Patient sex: M
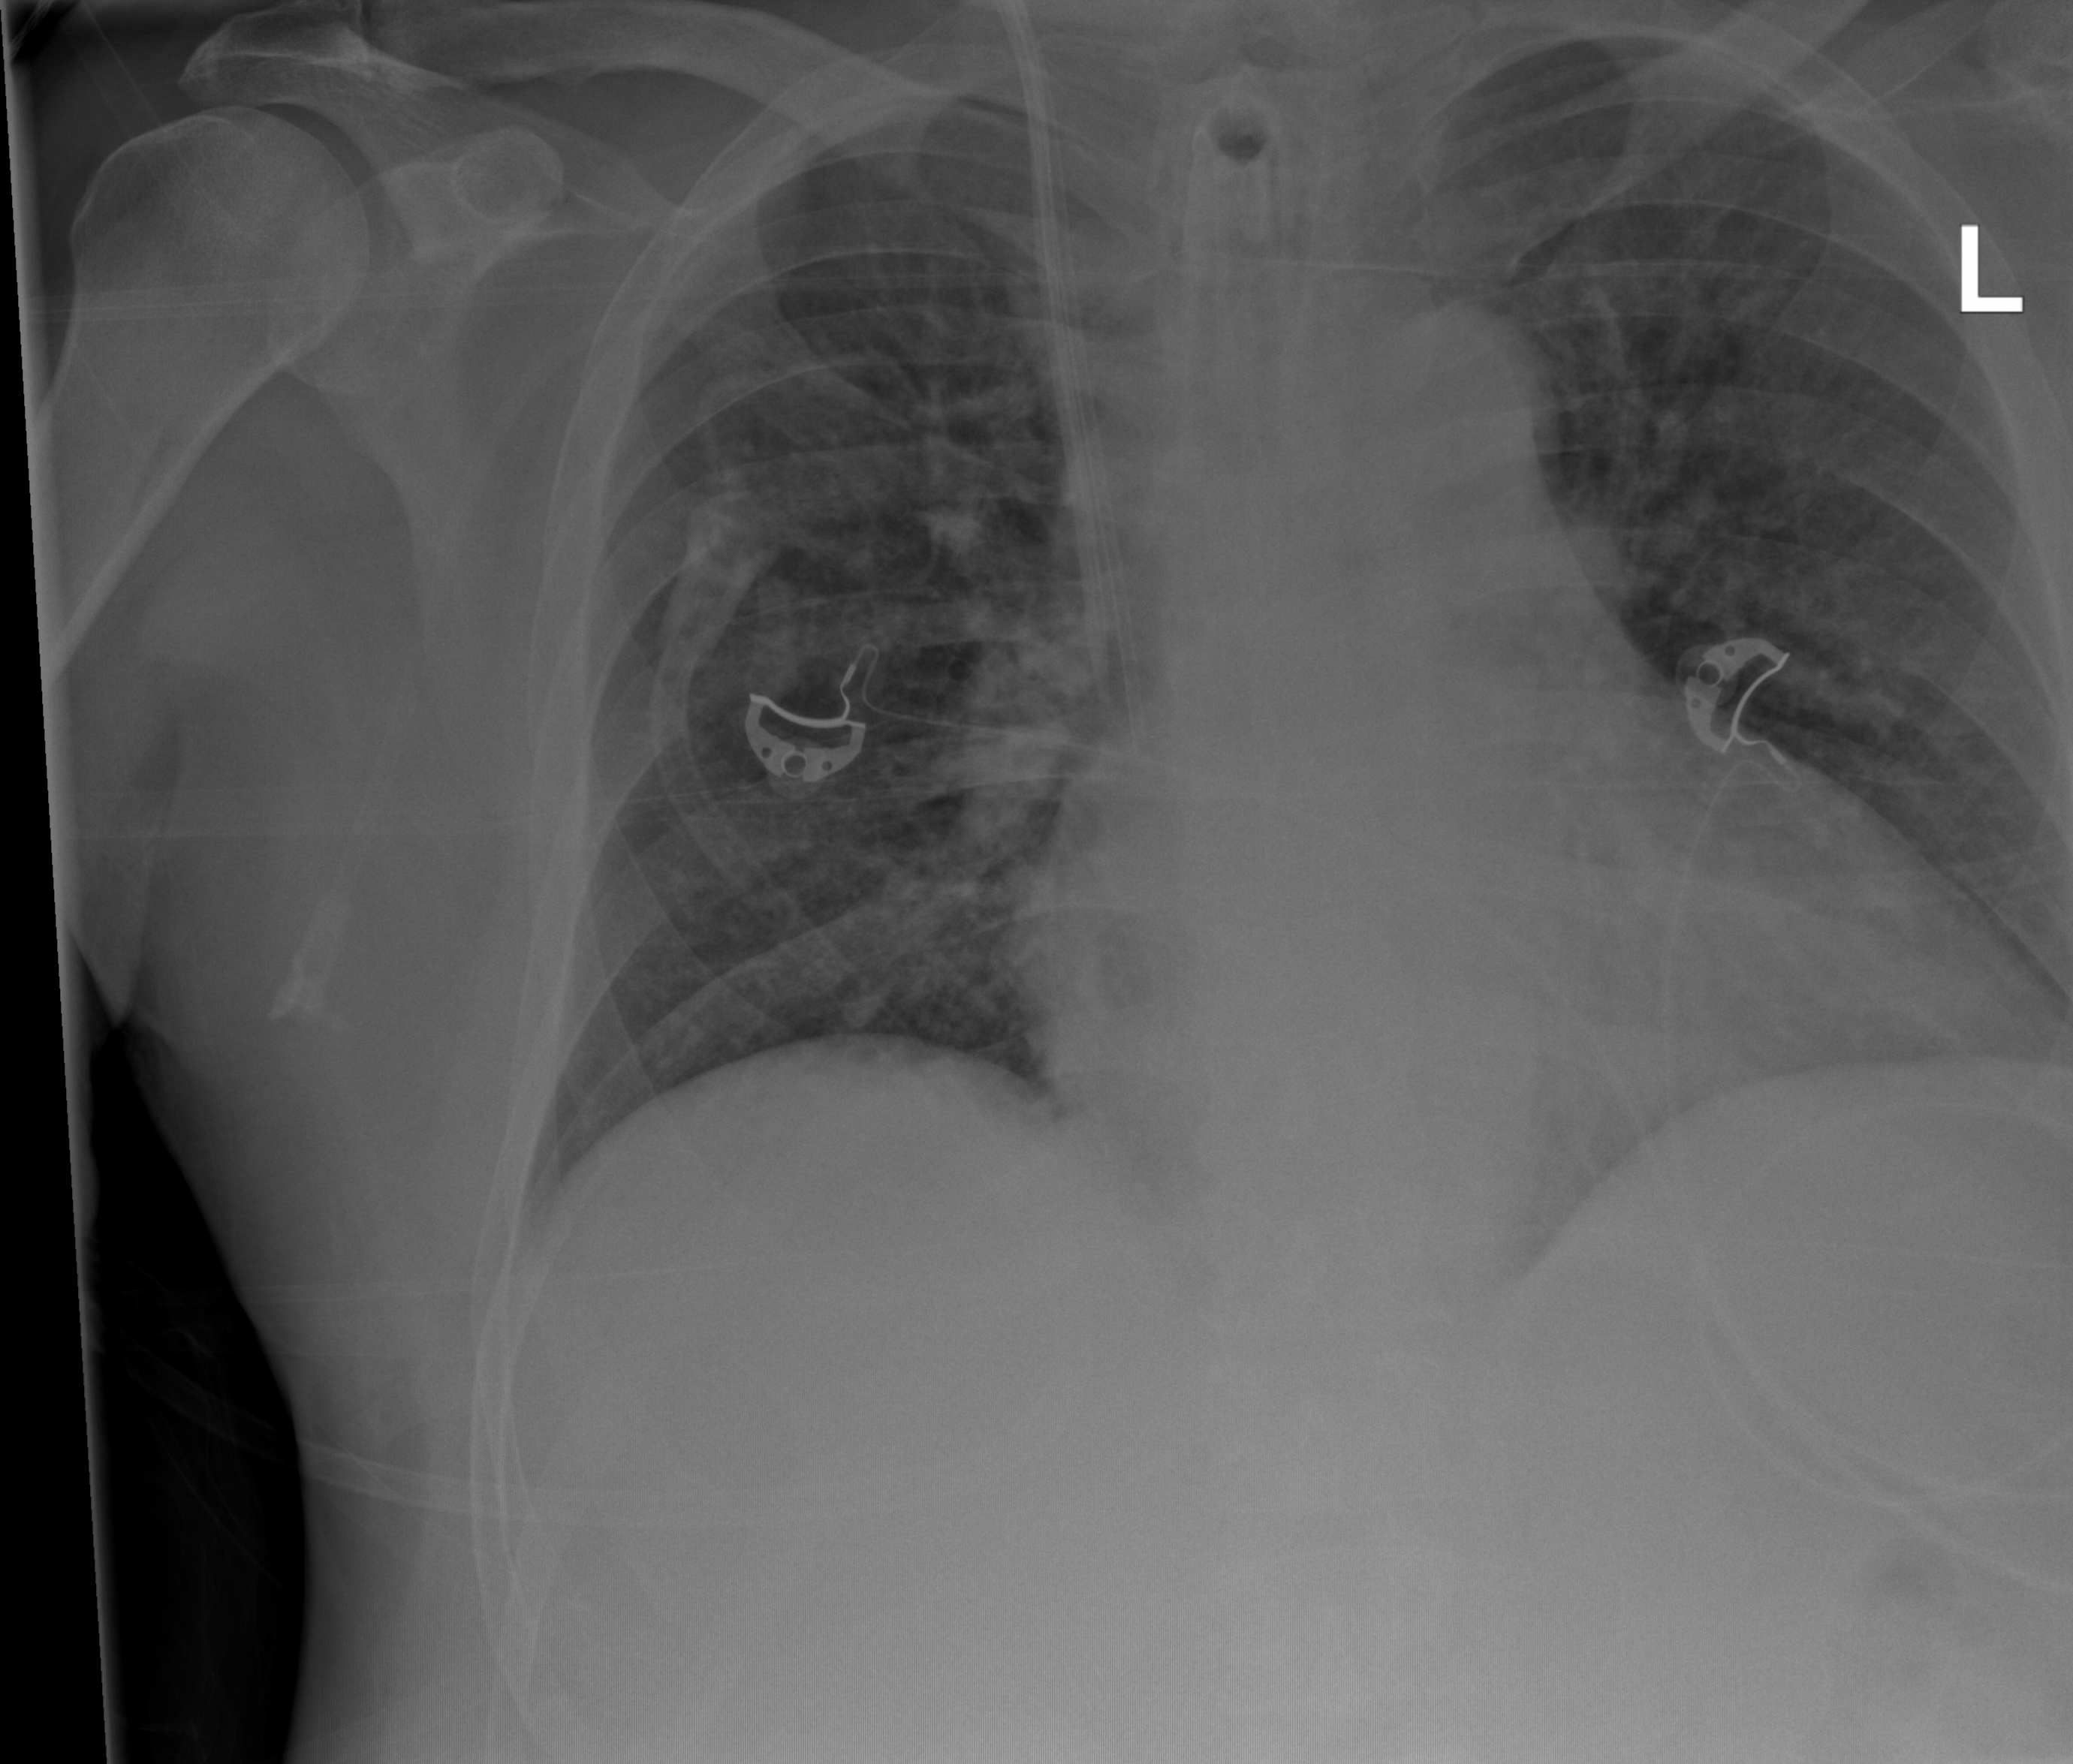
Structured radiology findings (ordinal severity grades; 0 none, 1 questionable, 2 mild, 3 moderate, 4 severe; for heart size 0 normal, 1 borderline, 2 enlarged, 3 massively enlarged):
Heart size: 2
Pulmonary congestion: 2
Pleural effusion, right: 0
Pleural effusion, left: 0
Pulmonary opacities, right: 0
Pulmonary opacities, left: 0
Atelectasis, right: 0
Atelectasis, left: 0